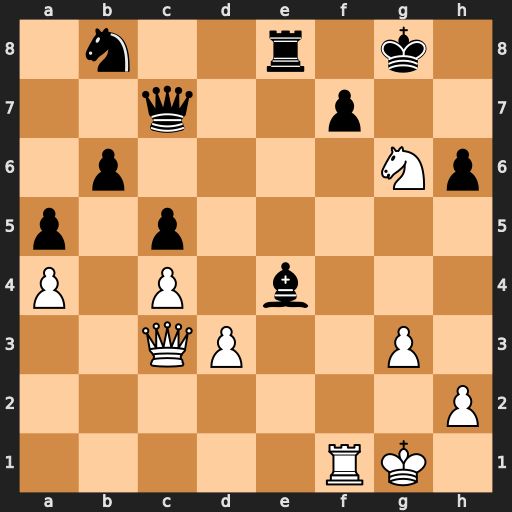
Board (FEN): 1n2r1k1/2q2p2/1p4Np/p1p5/P1P1b3/2QP2P1/7P/5RK1
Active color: w
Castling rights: -
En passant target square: -
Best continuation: Qh8#